Interaction volume radius: 10 \u00c5
Interaction volume height: 25 \u00c5
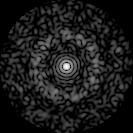
Disorder parameter: 0.8368